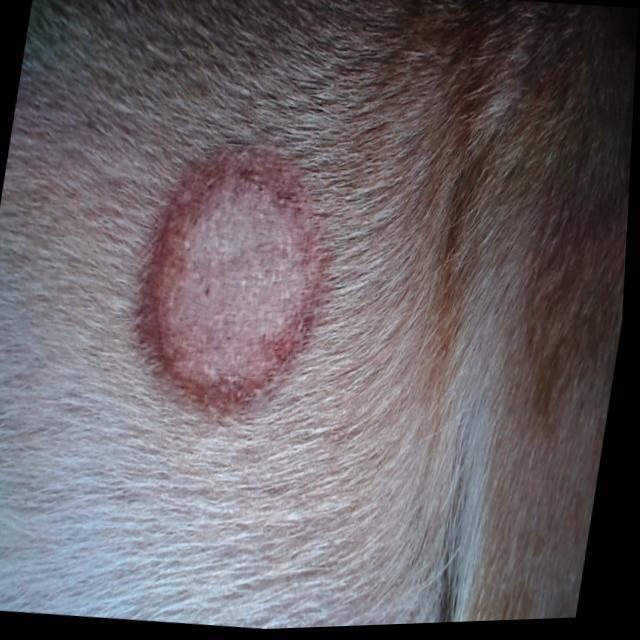
Canine ringworm (Dermatophytosis) — fungal infection caused by Microsporum or Trichophyton. Presents with circular alopecia, scaling, crusting, and broken hairs.